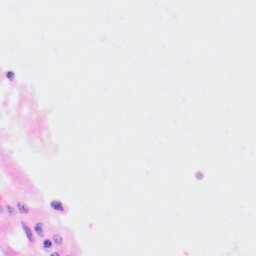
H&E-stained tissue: Kidney